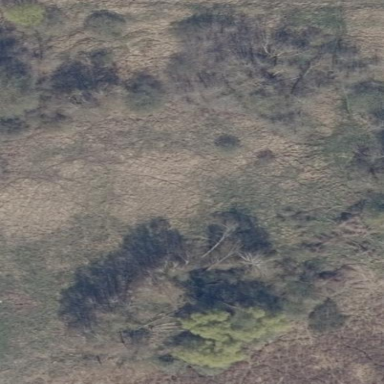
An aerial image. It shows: Wetland area characterized by wet meadow.